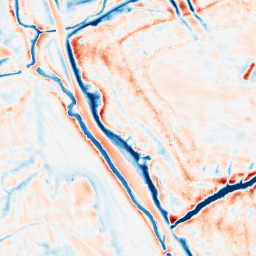
Category: edge_preserving
Decomposition family: bilateral
Decomposition parameters: d: 21
sigma_color: 75
sigma_space: 75
Upsampling method: bicubic_16x
Upsampling parameters: scale: 16
Upsampling scale: 16